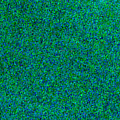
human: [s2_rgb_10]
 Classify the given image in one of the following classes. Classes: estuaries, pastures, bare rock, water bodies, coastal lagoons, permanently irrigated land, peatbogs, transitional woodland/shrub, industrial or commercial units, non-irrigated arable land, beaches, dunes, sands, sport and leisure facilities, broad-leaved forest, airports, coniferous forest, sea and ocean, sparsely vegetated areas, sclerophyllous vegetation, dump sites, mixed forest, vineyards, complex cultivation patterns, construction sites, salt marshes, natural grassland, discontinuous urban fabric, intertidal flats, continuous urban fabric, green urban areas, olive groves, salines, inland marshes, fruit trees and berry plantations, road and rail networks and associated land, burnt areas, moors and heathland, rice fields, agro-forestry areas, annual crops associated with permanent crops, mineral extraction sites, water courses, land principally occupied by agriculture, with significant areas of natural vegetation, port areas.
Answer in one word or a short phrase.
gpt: sea and ocean